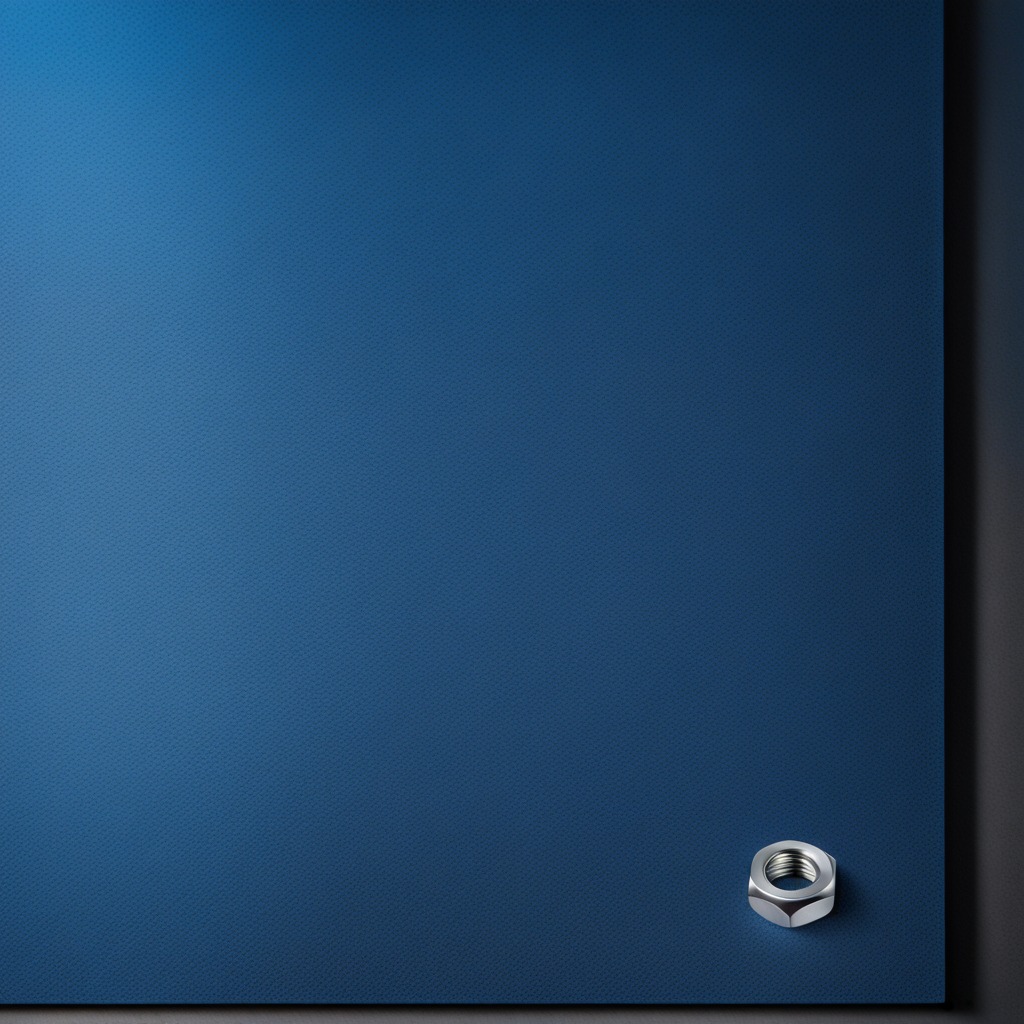
A metal nut lies on the granite tabletop inside a workshop under bright overhead lighting crisp shadows high clarity worn but beneath the mat